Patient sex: F
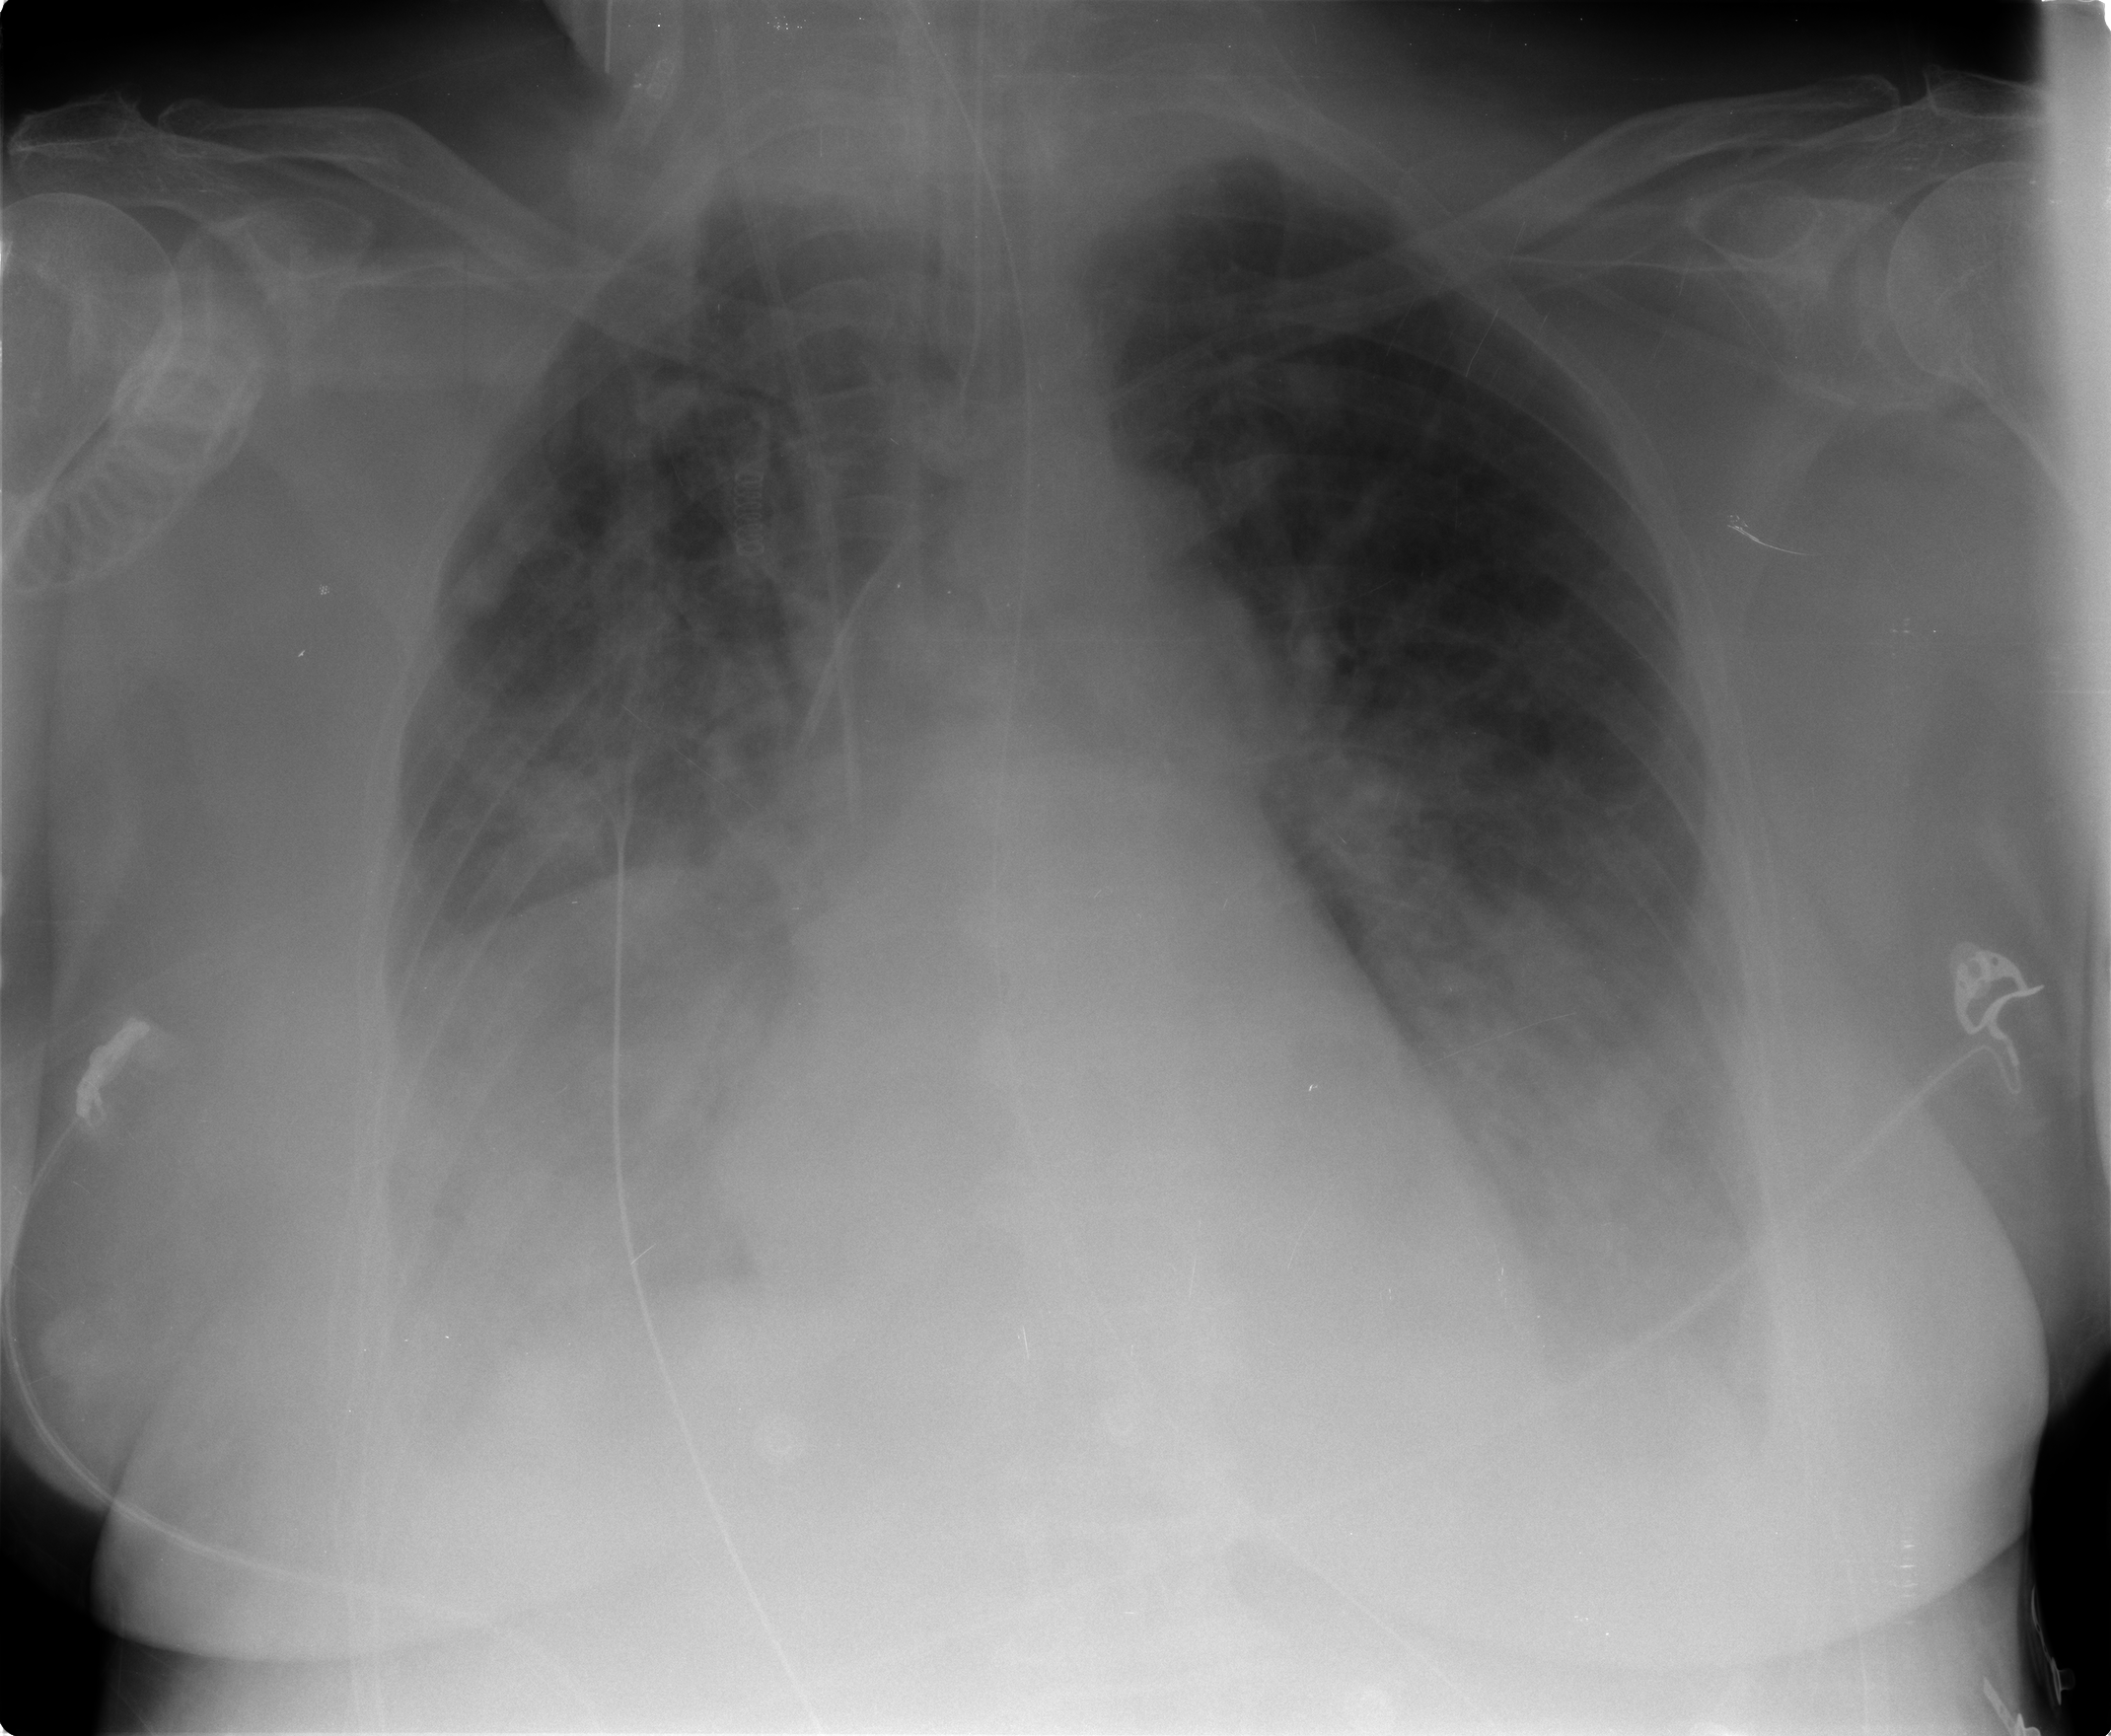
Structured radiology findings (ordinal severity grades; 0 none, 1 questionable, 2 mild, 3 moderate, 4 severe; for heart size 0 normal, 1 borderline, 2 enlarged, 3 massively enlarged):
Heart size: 0
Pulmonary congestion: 1
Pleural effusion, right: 0
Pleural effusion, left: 0
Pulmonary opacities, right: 3
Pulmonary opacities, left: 3
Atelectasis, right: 3
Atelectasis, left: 2